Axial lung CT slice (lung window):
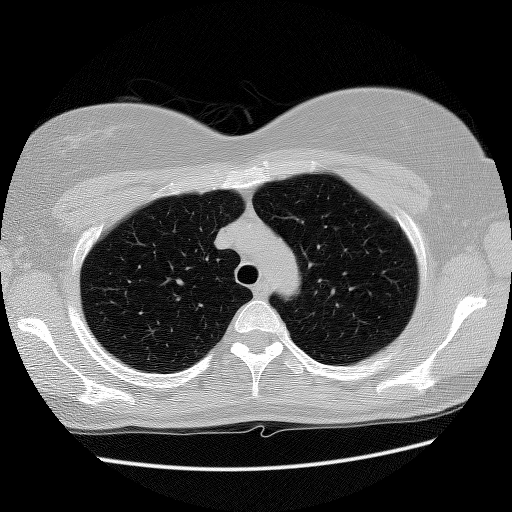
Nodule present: no